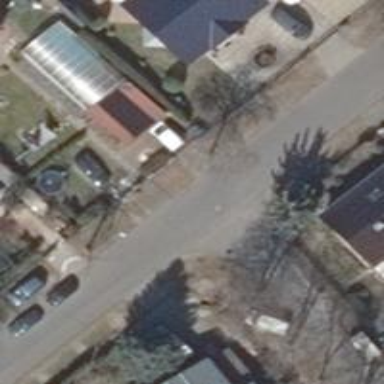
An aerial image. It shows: Driveway.